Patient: sex M, age 64
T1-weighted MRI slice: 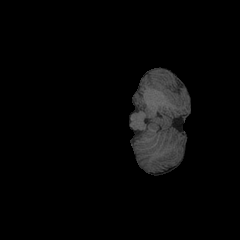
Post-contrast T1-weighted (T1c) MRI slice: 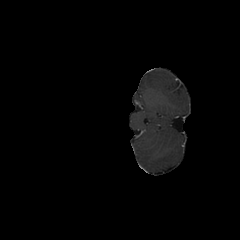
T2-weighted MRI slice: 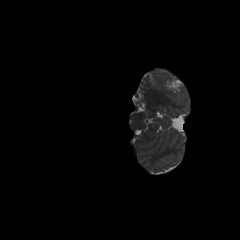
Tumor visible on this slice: no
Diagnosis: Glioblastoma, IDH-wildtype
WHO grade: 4